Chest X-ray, AP view. Patient: 15 years old, sex M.
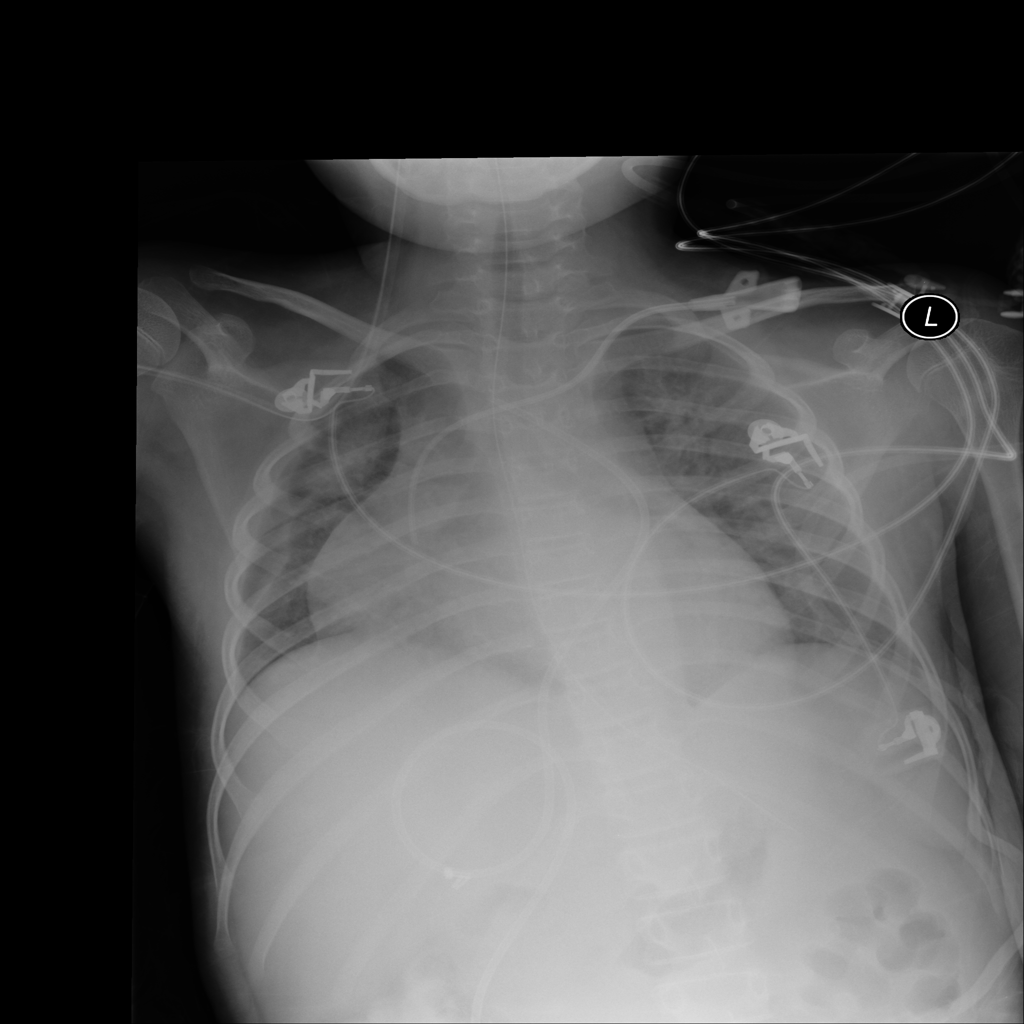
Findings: Cardiomegaly